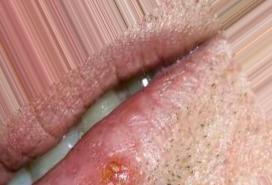
Condition: Mouth Ulcer